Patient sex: F
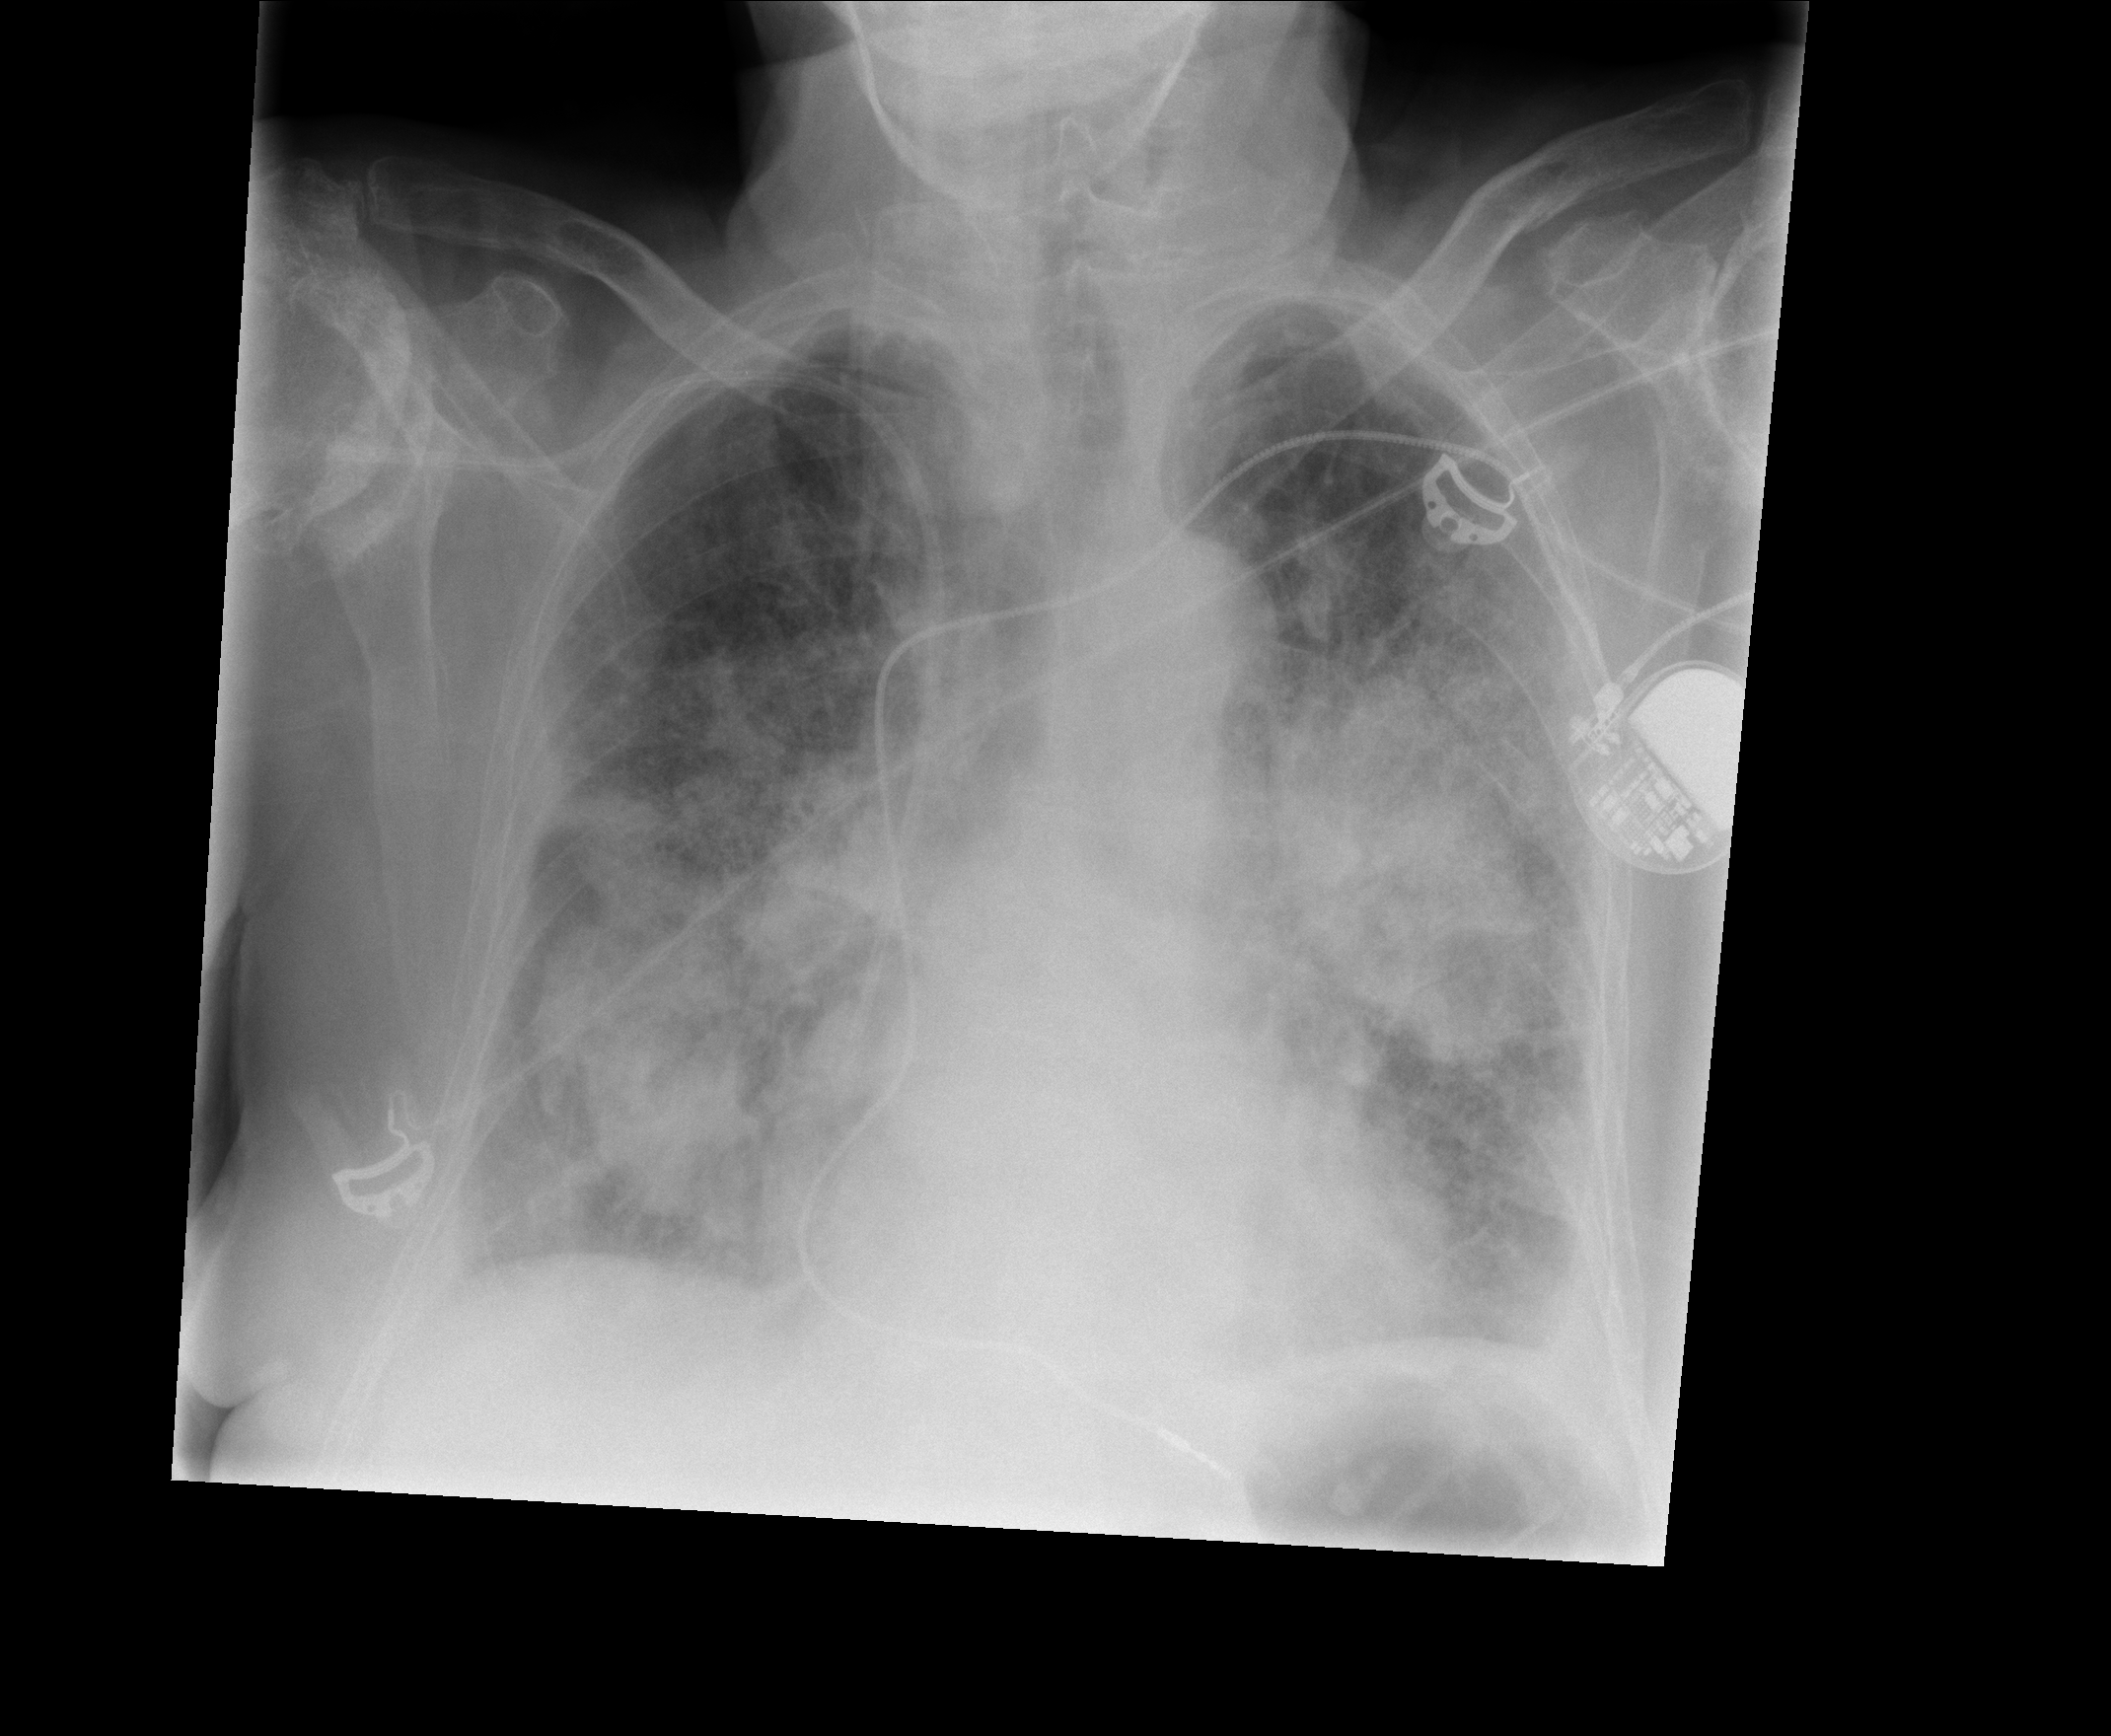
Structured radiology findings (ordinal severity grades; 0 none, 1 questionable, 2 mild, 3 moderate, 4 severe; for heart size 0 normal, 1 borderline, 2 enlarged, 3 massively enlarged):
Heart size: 0
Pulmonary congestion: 2
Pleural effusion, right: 2
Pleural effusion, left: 2
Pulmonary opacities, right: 4
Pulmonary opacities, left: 4
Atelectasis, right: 3
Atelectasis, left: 3